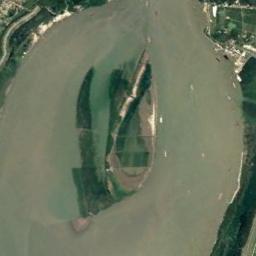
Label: island